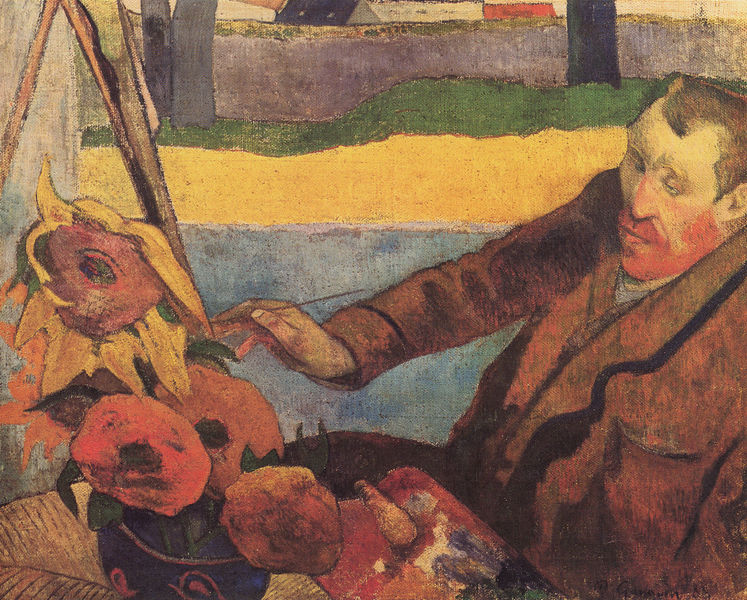
Titel: Van Gogh peignant les tournesols
Künstler: Paul Gauguin
Standort: Amsterdam
Institution: Van Gogh Museum
Schlagwörter: blau, blätter, dunkel, gemälde, hand, mann, wasser, cezanne, fluss, gelb, grün, ocker, see, stadt, ufer, blume, blumen, braun, bunt, daumen, finger, frankreich, grau, haar, hell, holz, impressionisme, licht, nase, ohr, orange, paris, schwarz, stirn, tisch, weiss, blick, blüte, blüten, dach, haus, rot, weg, wiese, zaun, beige, flächig, malerei, anzug, bart, hemd, jacke, wand, arm, blass, bärtig, gesicht, bild, bildnis, portrait, porträt, öl, feld, häuser, auge, haare, mantel, realismus, sitzend, blatt, scheitel, keramik, krug, stilleben, stillleben, vase, topf, farbig, sommer, strand, blumenvase, moderne, abstrakt, farben, fläche, modern, dorf, dächer, mauer, farbe, violett, van gogh, asketisch, schmal, homme, maler, staffelei, streifen, konzentriert, jackett, sakko, selbstporträt, blumenstrauss, konzentration, gauguin, rothaarig, nature morte, vergänglichkeit, gogh, mohnblumen, künstler, selbstbildnis, leinwand, kunst, malen, palette, pinsel, stirnfalte, vincent van gogh, senkrecht, selbstportrait, verwelkt, schläfen, gaugin, rotbraun, gaugine, freund, waagerecht, stafflei, peintre, nature, fleur, vincent, sonnenblume, paul gauguin, häsuer, farbpalette, matisse, malt, malend, mischen, gaugain, sonnenblumen, arles, fauve, fälschung, braun rot, farblächen, farbstreifen, flächoig, fvase, gauguin malt vincent, kurzhaarig, poträt van gogh, riesenblumen, roter bart, fauvisme, centre pompidou, ban gogh, unklare formen, verschobene perspektive, 1913, 1914, 1889, 188, vincent van gogh malt sonnenblumen, malt sonnenblumen, tournesol, cloison, cloisonnisme